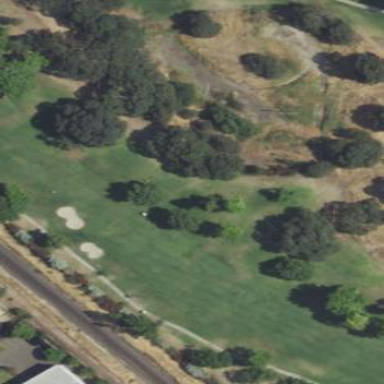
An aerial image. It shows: Golf fairway in the image.